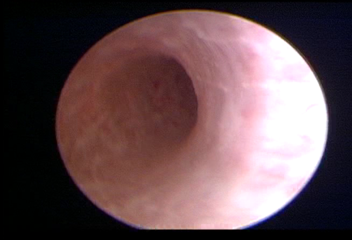
Modality: WLC
Class: Normal mucosa
Bladder cancer association: No